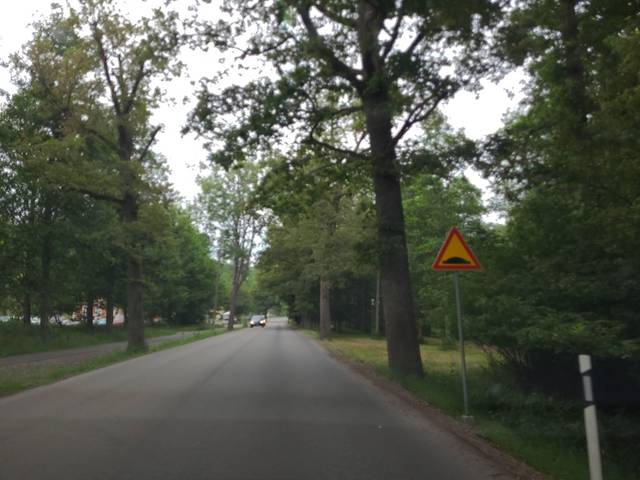
Region: Finland
Coordinates: 60.126, 23.537